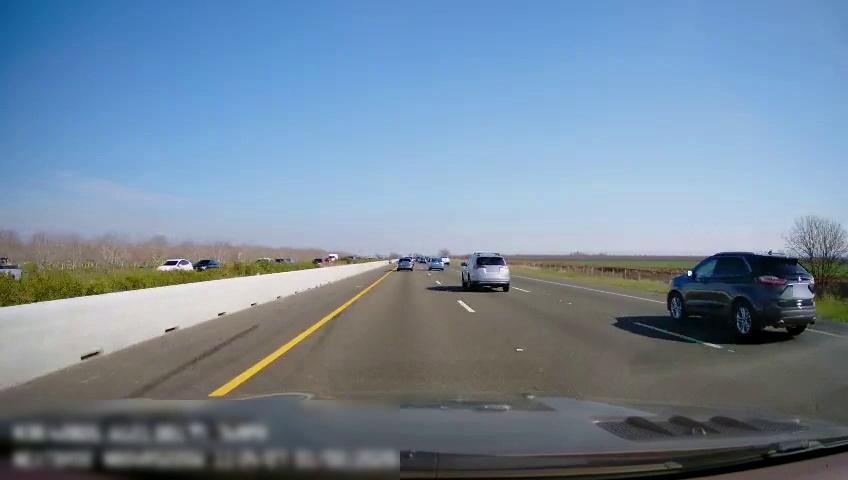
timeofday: Day
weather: Sunny
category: Drivable Space
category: Vehicles | Car
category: Vehicles | Truck
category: Vehicles | SUV
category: Vehicles | Car
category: Vehicles | Truck
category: Vehicles | SUV
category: Vehicles | SUV
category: Vehicles | SUV
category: Lanes | Current Lane
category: Lanes | Current Lane
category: Lanes | Alternate Lane
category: Lanes | Alternate Lane